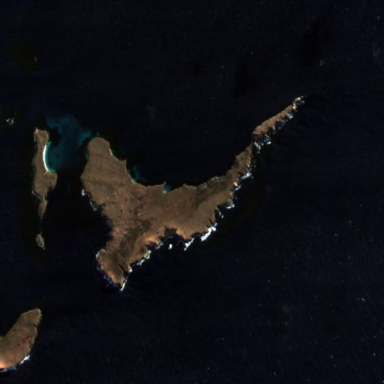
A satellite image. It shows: Island with natural coastline.